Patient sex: F
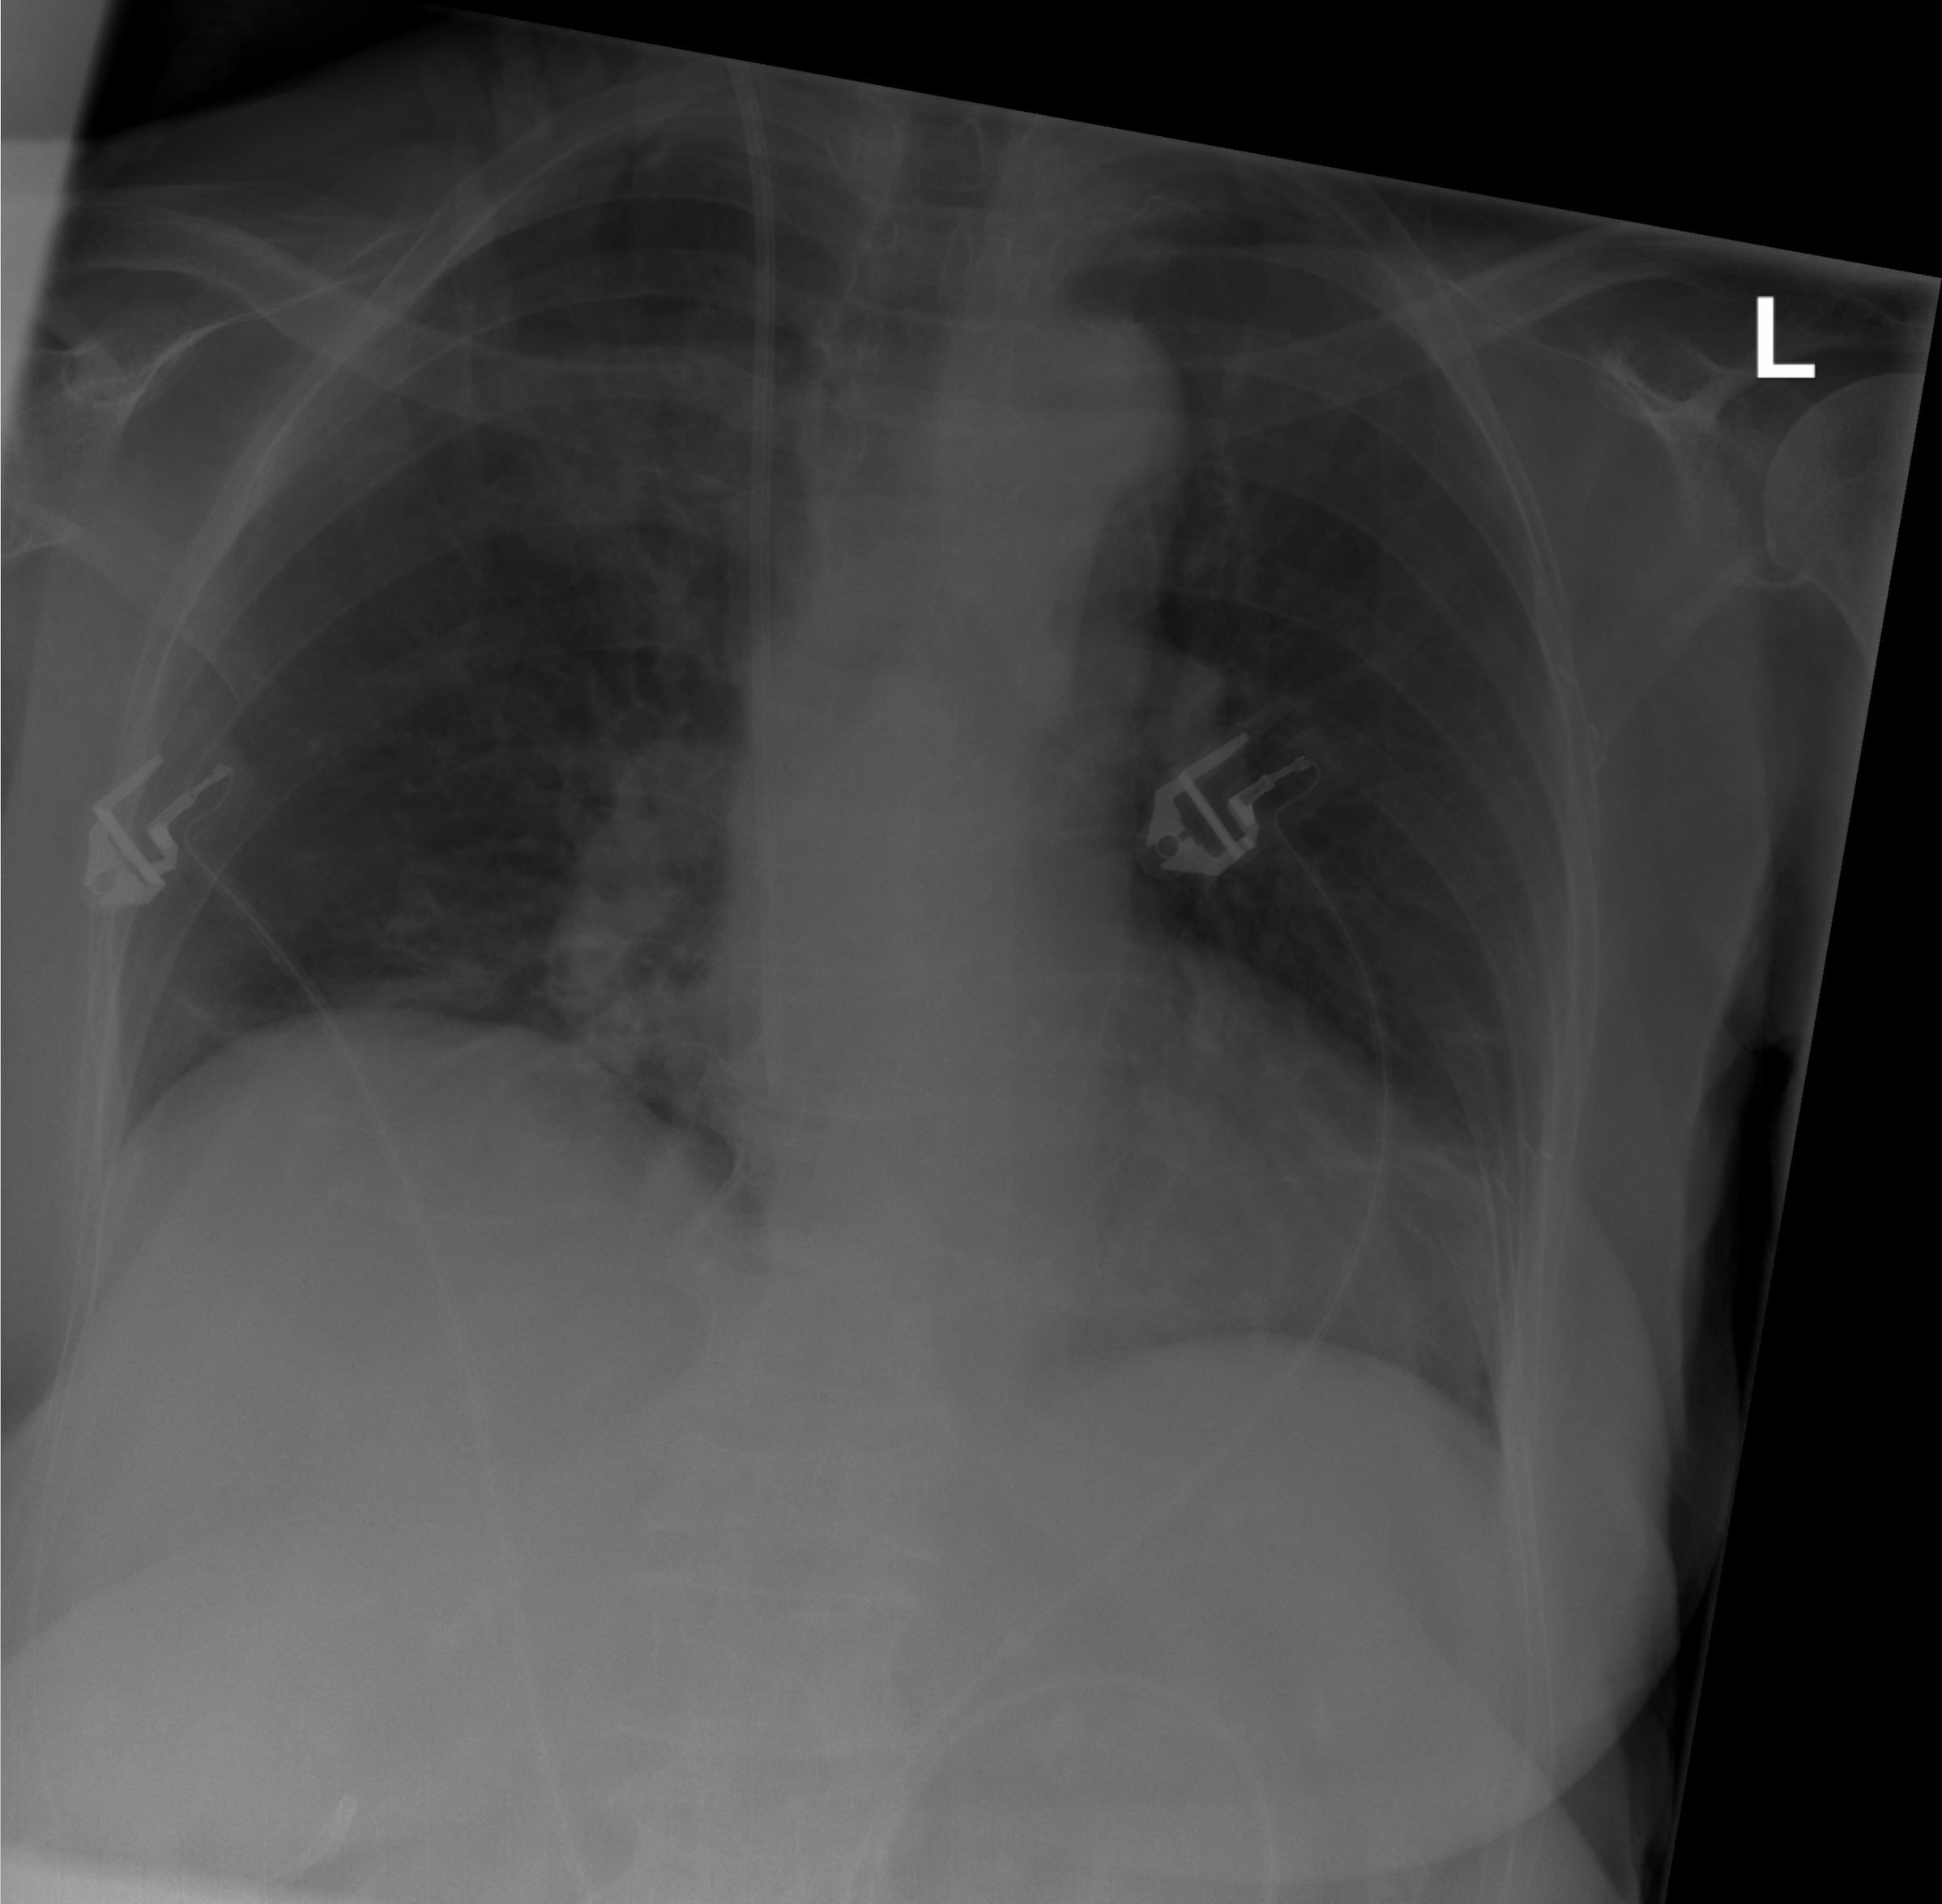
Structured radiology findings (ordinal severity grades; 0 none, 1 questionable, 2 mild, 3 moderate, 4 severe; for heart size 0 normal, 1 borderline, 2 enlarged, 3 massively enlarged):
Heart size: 2
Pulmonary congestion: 0
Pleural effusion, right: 0
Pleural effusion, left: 0
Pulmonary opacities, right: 1
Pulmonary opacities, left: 0
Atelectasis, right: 1
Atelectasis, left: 0